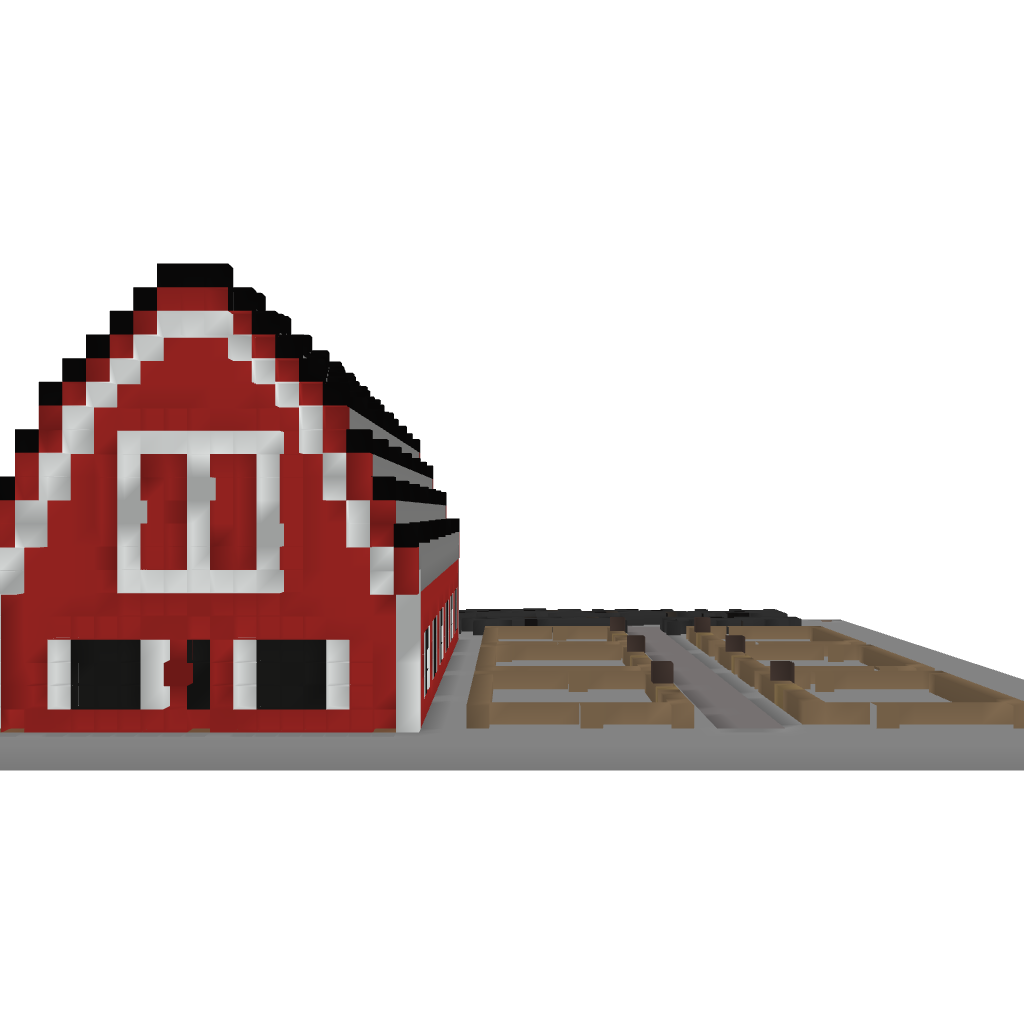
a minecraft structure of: Animal Barn